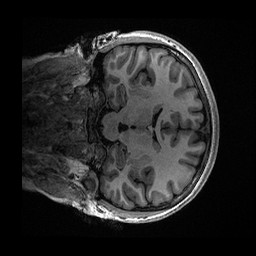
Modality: T1w
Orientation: coronal
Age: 17
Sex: female
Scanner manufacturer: ge
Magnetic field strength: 3 T
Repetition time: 0.006952 s
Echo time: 0.00292 s